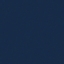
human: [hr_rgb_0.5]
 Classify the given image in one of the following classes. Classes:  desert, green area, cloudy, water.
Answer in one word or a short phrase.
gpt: water